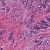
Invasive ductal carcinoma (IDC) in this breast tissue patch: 1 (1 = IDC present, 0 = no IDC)